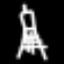
Label: The Eiffel Tower